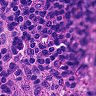
Metastatic tissue present: no